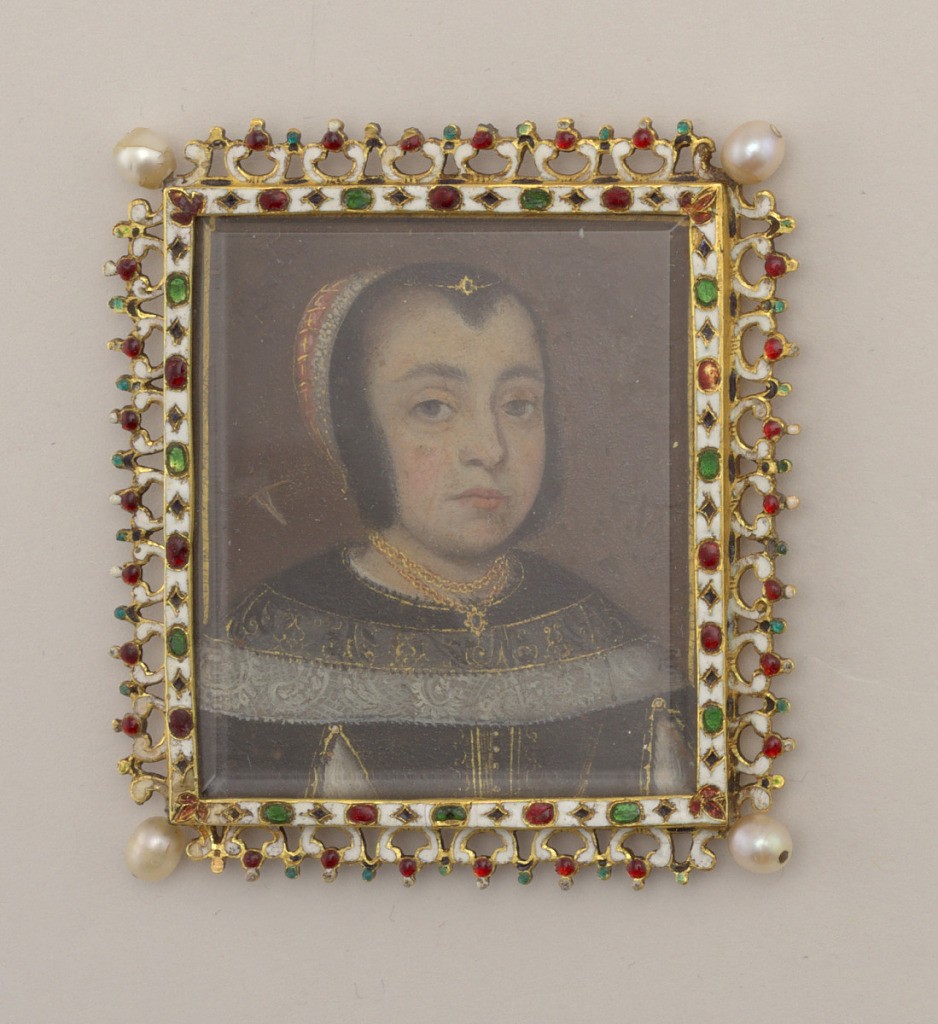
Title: Portrait Miniature Mirror with Pouch
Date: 19th century
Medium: (a) gold, enameled metal, pearl, glass, paper, pigments; (b) silk
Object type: mirror, pouch
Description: Beveled glass mirror (a) set in rectangular Renaissance style frame with gold openwork, opaque white and translucent green and red enamel, and whole pearl at each corner. Reverse beveled glass set with portrait miniature of a young woman. Drawstring pouch (b) of dark purple voided silk velvet, lined with floral-printed silk satin.